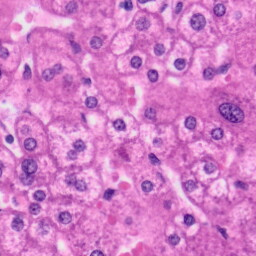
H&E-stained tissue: Liver